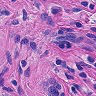
Metastatic tissue present: yes